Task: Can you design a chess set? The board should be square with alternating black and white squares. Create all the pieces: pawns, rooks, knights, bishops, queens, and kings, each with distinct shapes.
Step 4381:
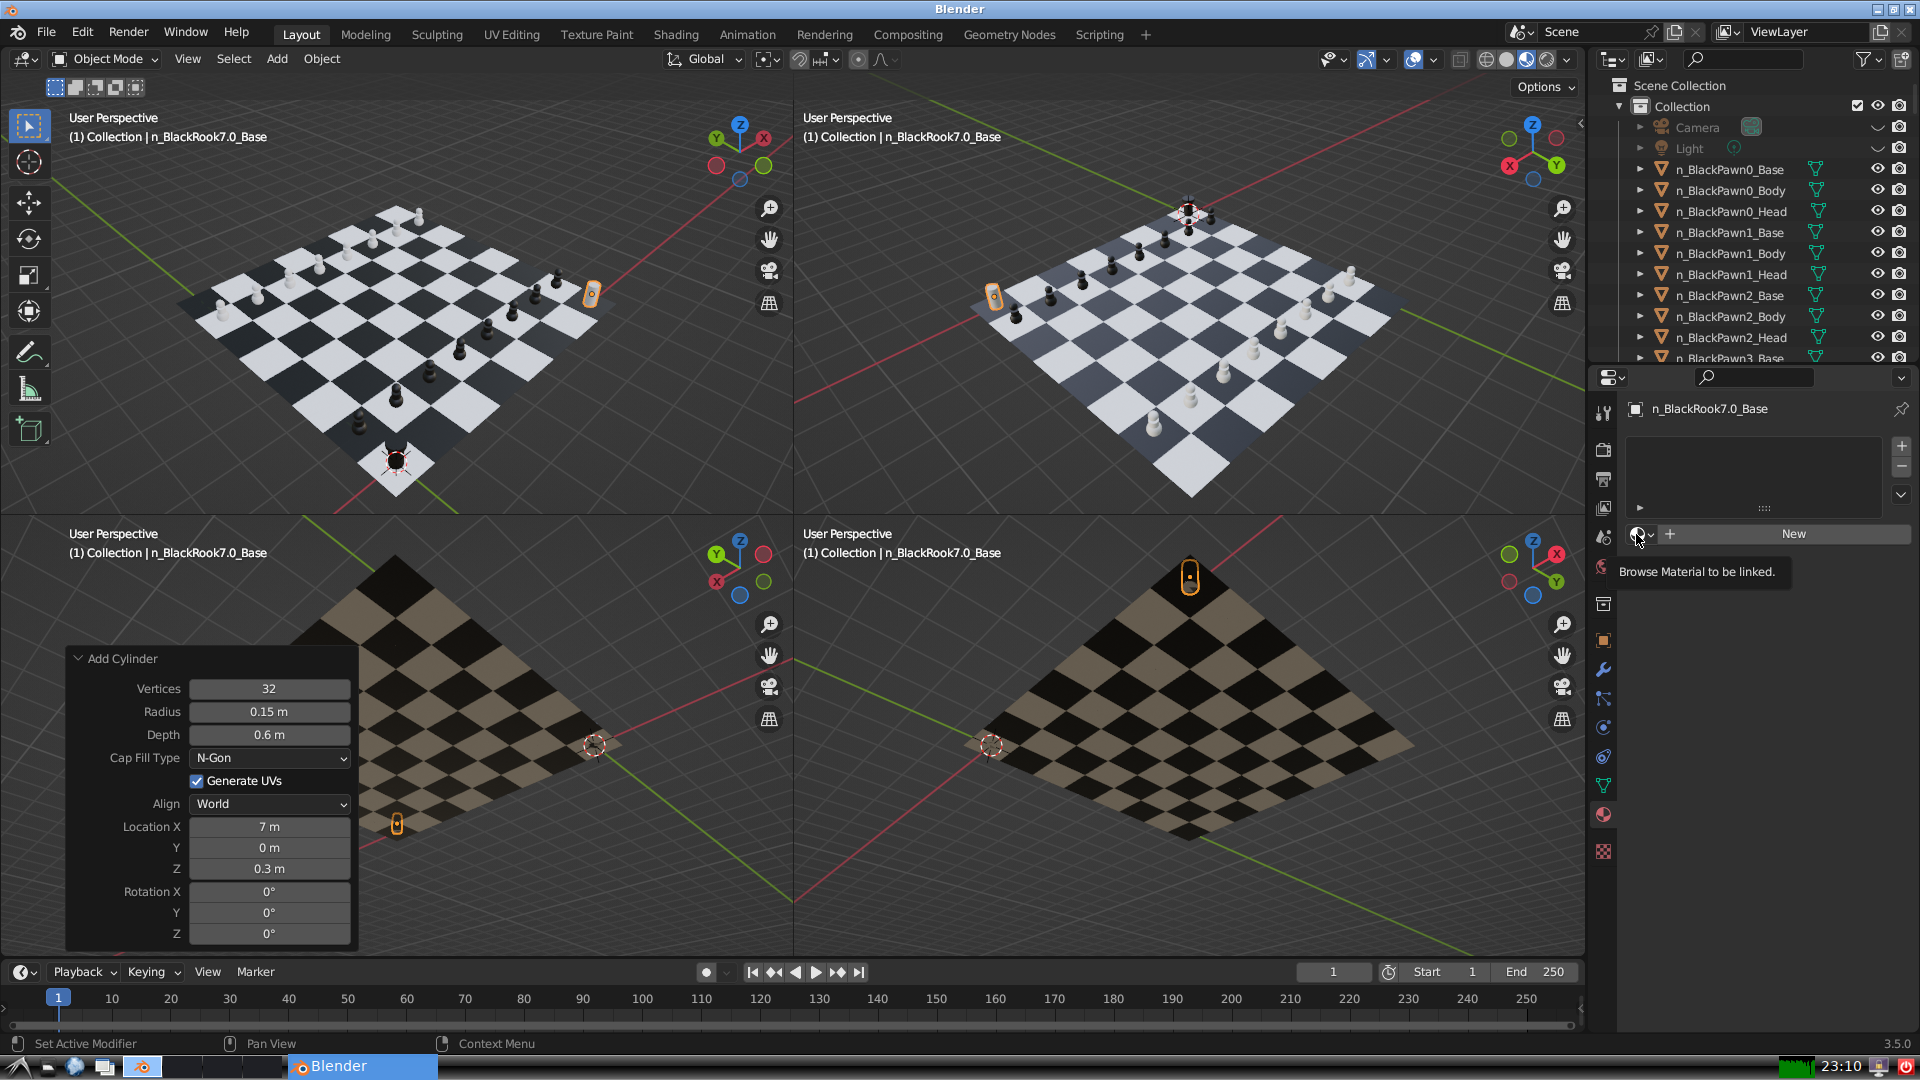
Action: click: no